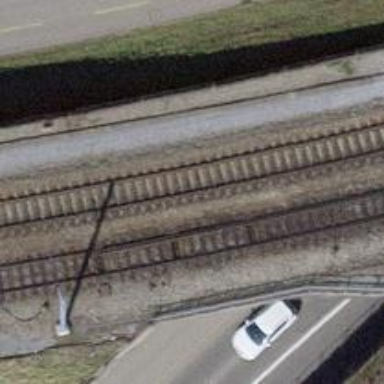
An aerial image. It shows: Railway bridge with electrified tracks and single rail.